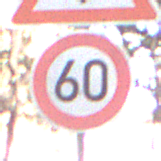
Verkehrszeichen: Geschwindigkeit60
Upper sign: SchneeOderEisglaette
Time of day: MorningAfternoon
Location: Outdoor (Suburban)
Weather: PartlyCloudy
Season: NotSpecified
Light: Natural